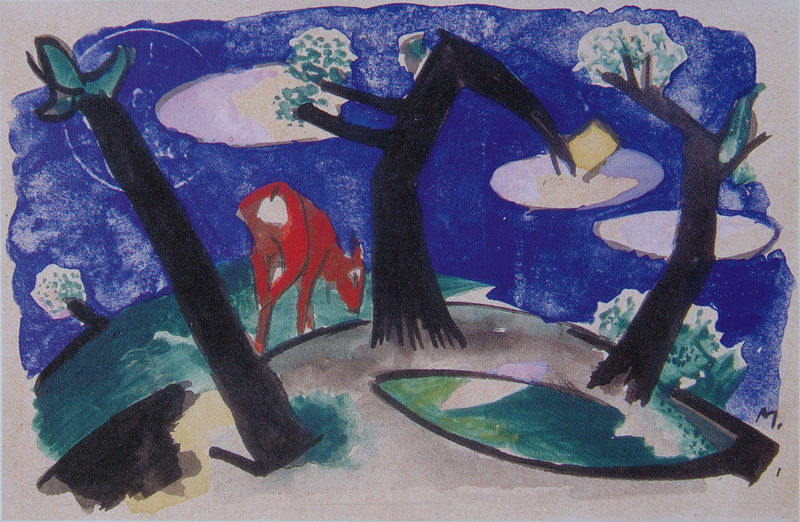
Titel: Landschaft mit rotem Tier
Künstler: Franz Marc
Standort: München
Institution: Städtische Galerie im Lenbachhaus
Schlagwörter: baum, berg, blau, blätter, dunkel, gemälde, himmel, laub, schatten, weiß, wolken, aquarell, bäume, gelb, grün, landschaft, äste, bunt, frau, grau, nacht, schwarz, zeichnung, gras, rot, schnee, tier, wiese, wolke, expressionismus, arm, arme, signatur, spiegel, einsamkeit, erde, felder, horizont, hügel, stamm, zweige, busch, sonne, stehend, blatt, schräg, traurig, wald, rund, runf, schwanz, hintern, papier, abstrakt, berge, flächen, hang, modern, farbe, grasen, kuh, wasserfarbe, stämme, allein, striche, tusche, mond, gemalt, farbflächen, druck, kreise, kugel, kunst, malen, franz, erdkugel, hirsch, kitz, reh, rehkitz, blauer himmel, fressen, atmosphäre, farbfelder, äsen, schief, weise, seele, hexe, gewölbt, flecke, franz marc, marc, baume, smaragd, äsend, rotes reh, hirschkuh, m, m., alleine sein